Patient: sex M, age 57
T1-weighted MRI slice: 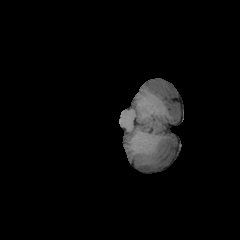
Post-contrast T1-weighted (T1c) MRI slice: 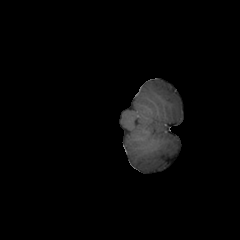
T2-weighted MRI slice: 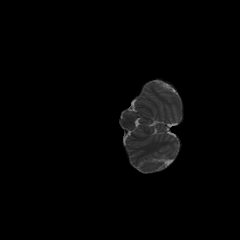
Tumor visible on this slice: no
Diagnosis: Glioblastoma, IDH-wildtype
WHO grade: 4